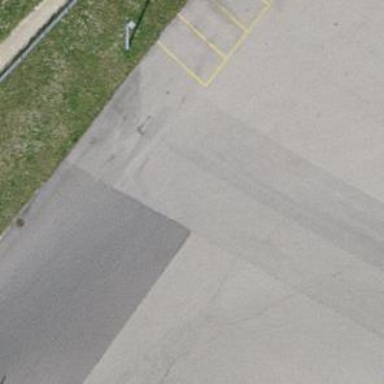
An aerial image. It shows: Asphalt service road with separate sidewalk.